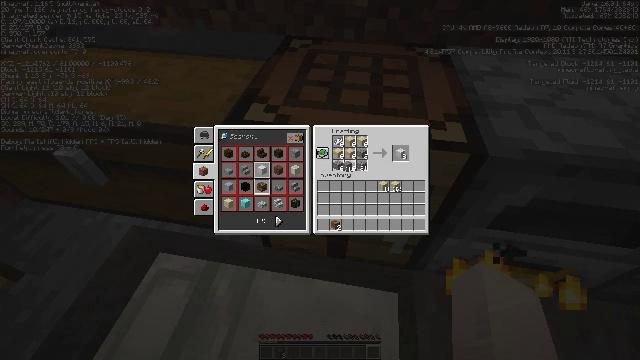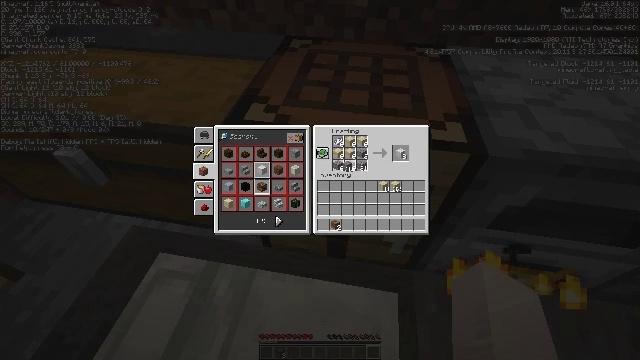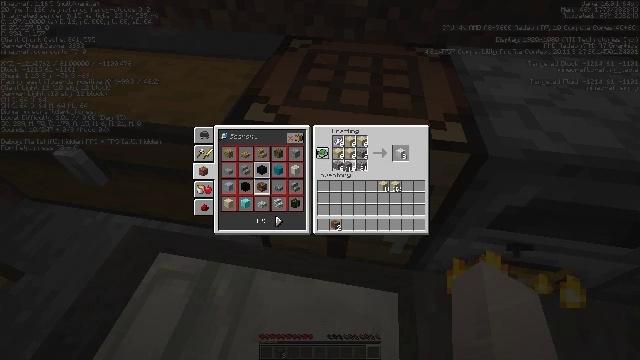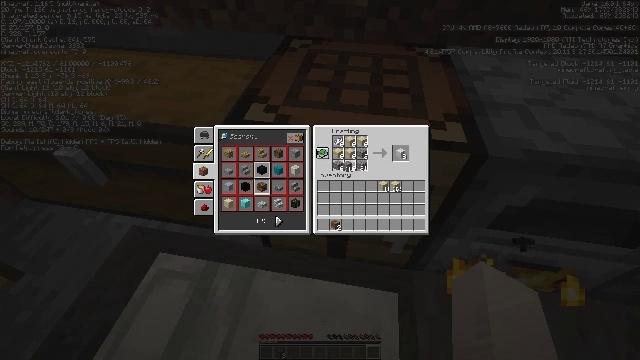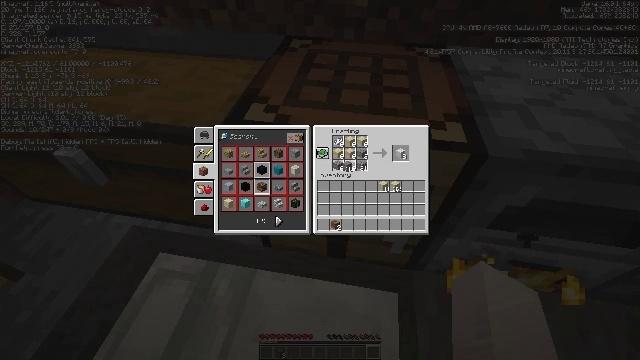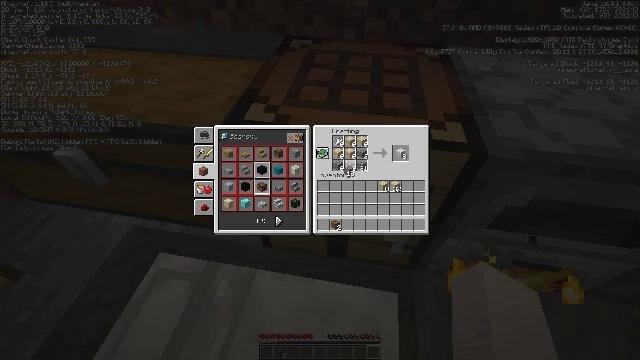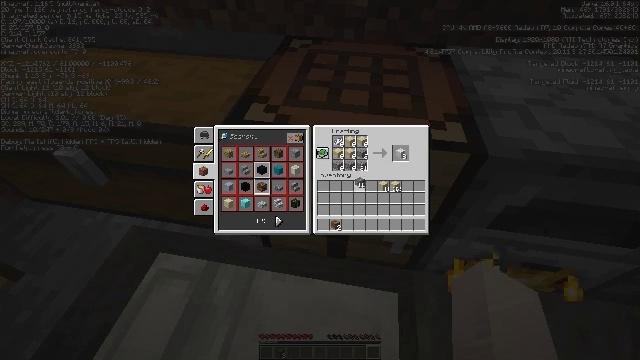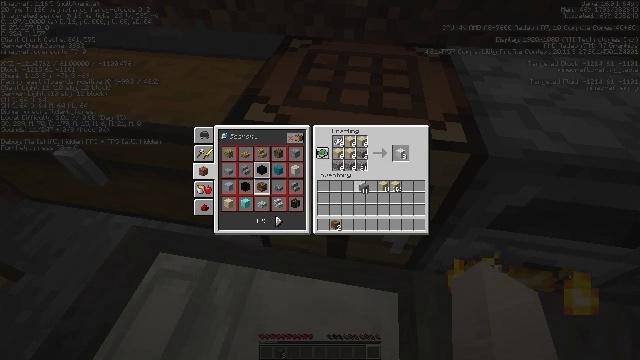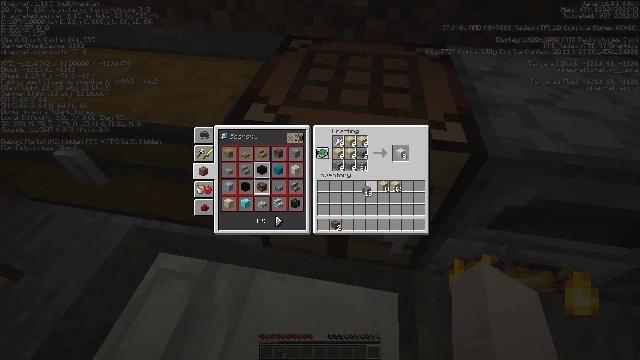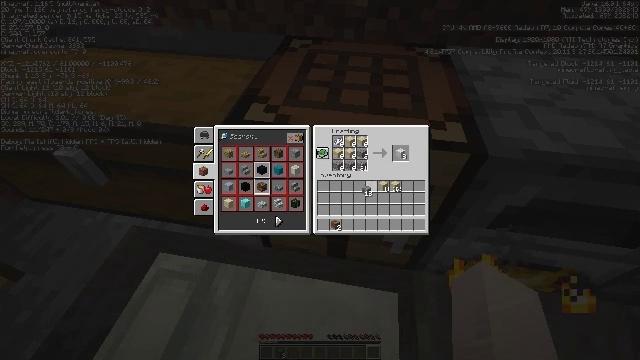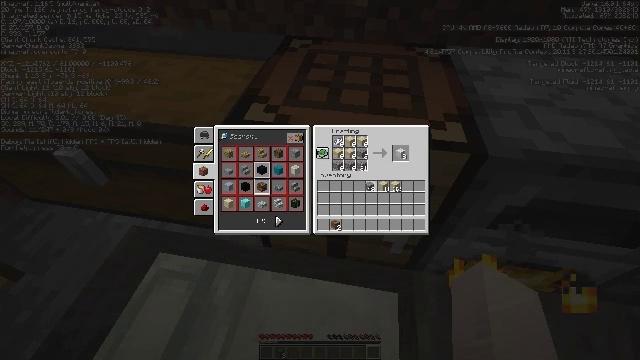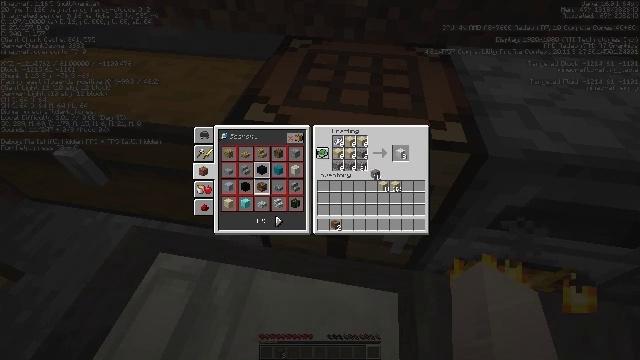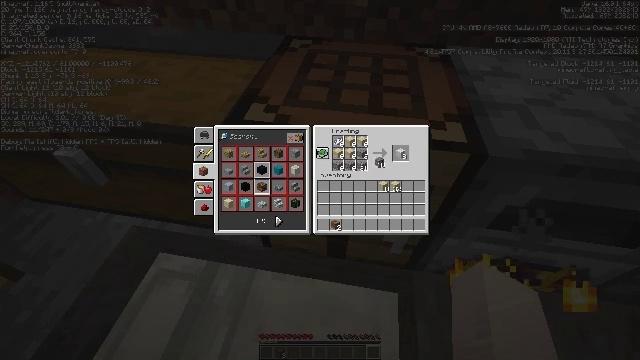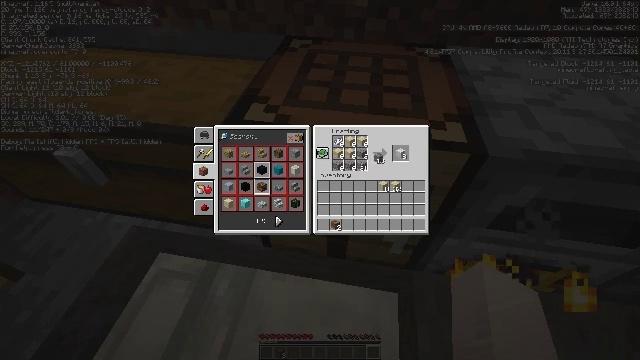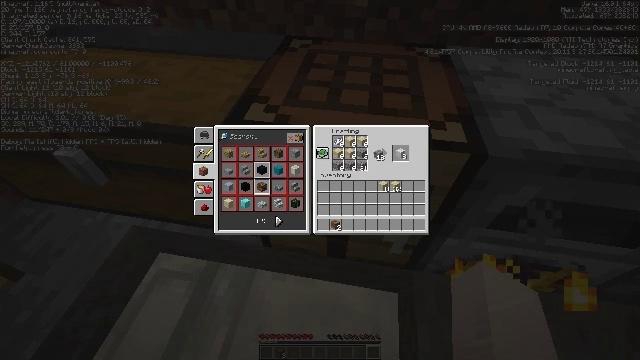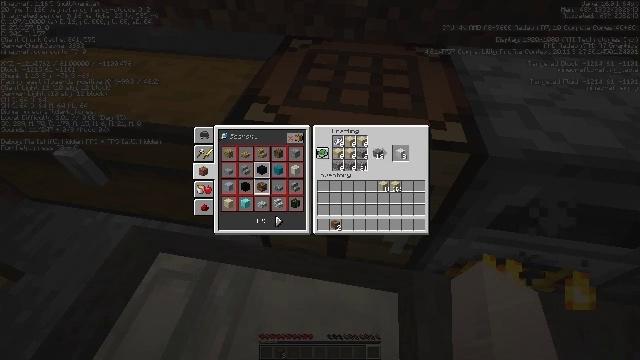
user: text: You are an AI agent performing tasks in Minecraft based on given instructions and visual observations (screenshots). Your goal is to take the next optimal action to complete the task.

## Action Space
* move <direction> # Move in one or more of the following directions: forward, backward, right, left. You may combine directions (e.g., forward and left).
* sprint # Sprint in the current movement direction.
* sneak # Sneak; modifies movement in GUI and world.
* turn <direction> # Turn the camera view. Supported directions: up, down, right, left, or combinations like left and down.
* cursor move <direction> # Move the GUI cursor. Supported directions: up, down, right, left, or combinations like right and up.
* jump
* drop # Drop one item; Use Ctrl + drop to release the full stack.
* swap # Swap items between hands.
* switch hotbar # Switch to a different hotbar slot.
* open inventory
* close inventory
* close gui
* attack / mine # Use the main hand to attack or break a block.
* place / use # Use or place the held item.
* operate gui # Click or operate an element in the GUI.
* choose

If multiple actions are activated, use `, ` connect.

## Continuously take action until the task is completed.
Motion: motion action
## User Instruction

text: Make white concrete powder using the crafting grid.
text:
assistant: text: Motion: use / place
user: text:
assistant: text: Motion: use / place
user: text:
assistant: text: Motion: use / place
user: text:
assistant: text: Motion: use / place
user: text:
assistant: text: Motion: no_op
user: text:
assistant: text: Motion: turn right and down
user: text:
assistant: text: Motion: turn down
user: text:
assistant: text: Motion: no_op
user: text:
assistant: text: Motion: no_op
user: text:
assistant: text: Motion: no_op
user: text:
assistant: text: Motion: turn right and up
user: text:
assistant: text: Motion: turn up
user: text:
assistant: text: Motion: no_op
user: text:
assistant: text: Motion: no_op
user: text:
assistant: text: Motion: no_op
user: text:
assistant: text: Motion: no_op
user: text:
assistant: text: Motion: no_op
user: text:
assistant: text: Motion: no_op
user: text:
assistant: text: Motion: no_op
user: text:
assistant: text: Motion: no_op
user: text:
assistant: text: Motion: no_op
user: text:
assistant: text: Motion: no_op
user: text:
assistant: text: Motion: use / place
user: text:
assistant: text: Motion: use / place
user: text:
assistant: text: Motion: use / place
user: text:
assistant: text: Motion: use / place
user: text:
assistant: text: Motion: turn down
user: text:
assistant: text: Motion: turn down
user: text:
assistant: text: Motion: no_op
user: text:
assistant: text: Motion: no_op